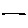
Label: line